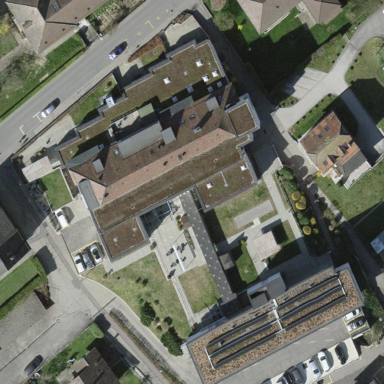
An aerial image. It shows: Nursing home.